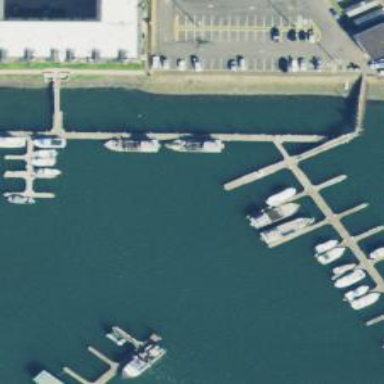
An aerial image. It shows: Pier with mooring facilities.